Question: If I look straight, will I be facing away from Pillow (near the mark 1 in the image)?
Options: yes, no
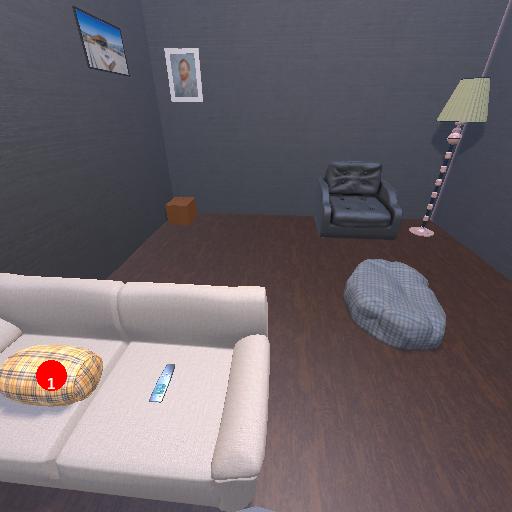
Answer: yes